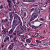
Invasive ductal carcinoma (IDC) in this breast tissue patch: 1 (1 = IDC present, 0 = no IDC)